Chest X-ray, AP view. Patient: 84 years old, sex M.
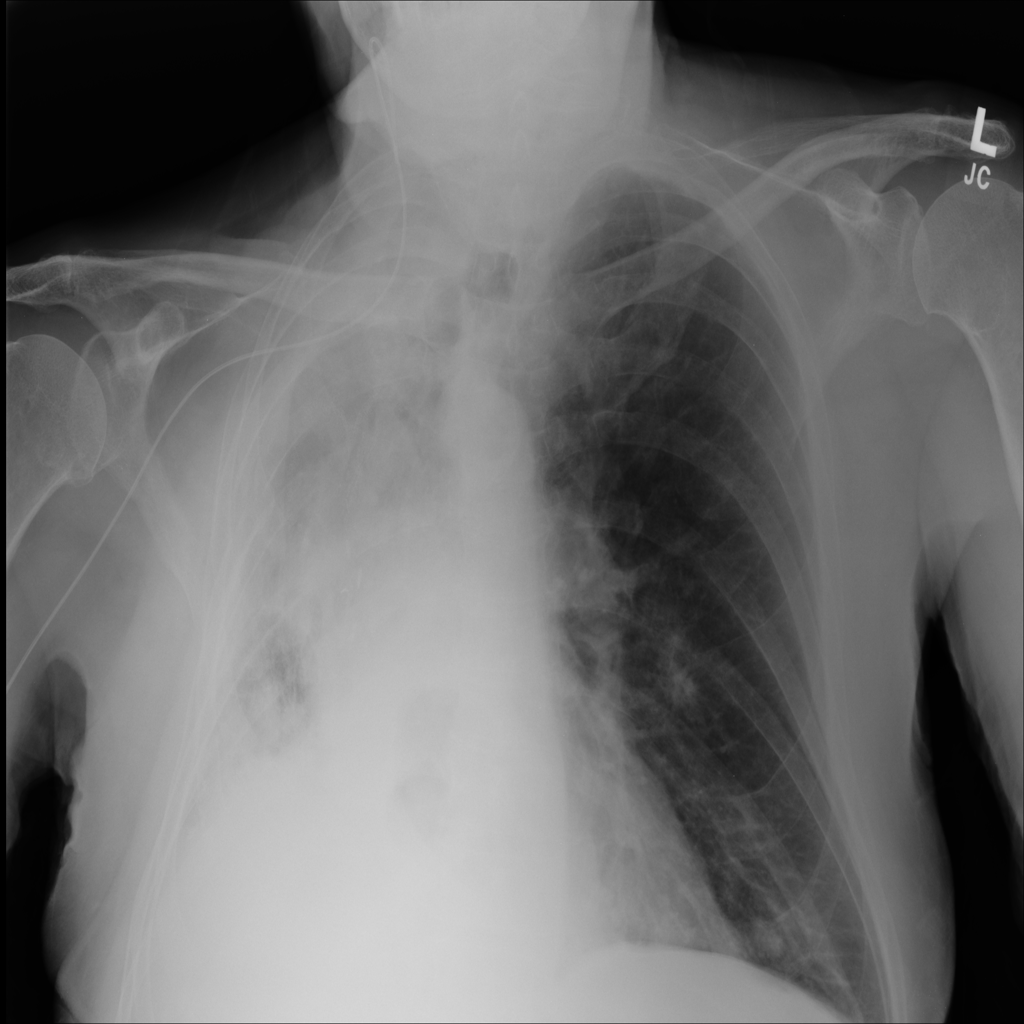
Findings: No Finding